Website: bh-photo
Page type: address-validator
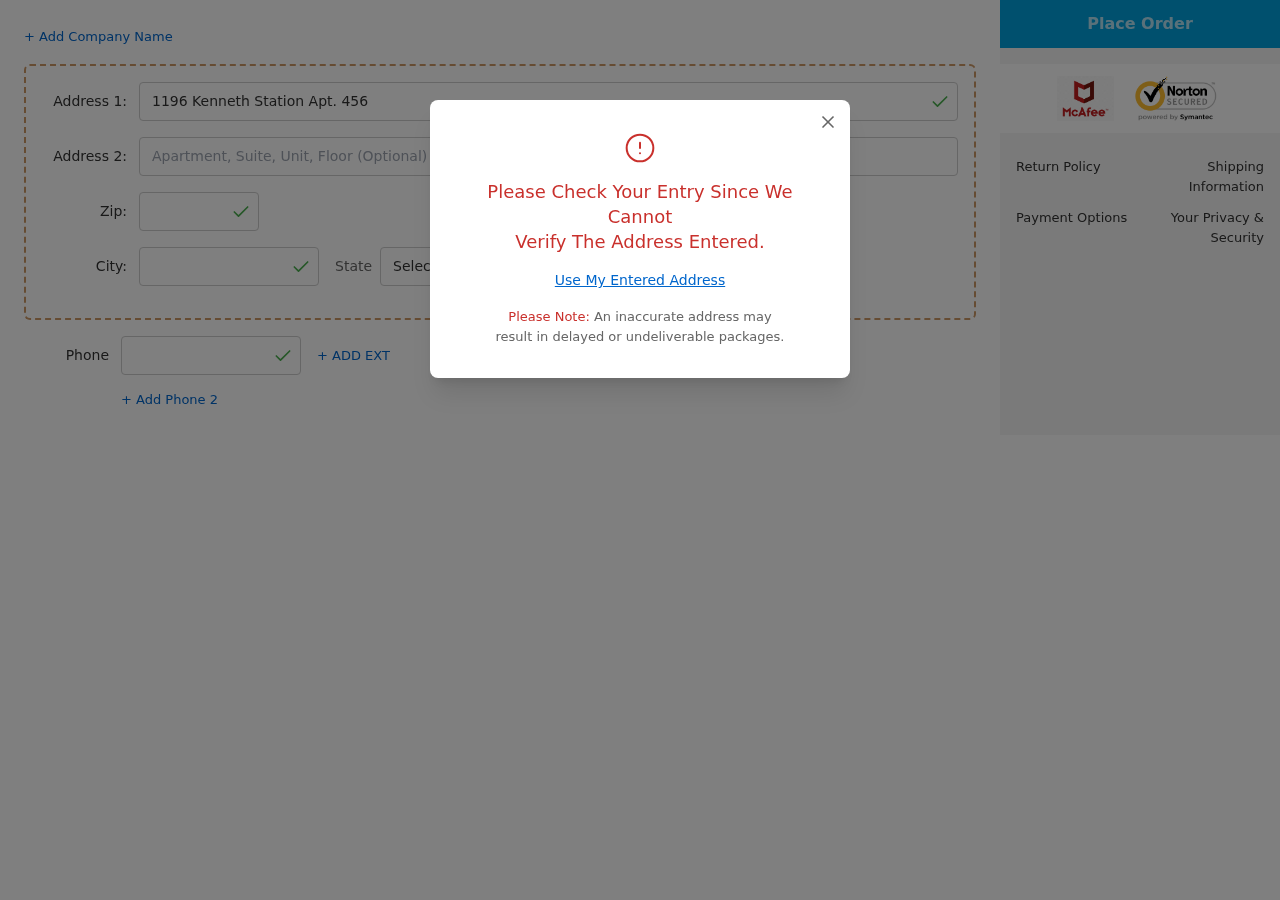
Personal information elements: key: PII_CITY
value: West Scottport
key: PII_PHONE
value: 3406112850
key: PII_POSTCODE
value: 30646
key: PII_STATE_ABBR
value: WV
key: PII_STREET
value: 1196 Kenneth Station Apt. 456